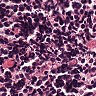
Metastatic tissue present: no